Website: macys
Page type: customer-info-address
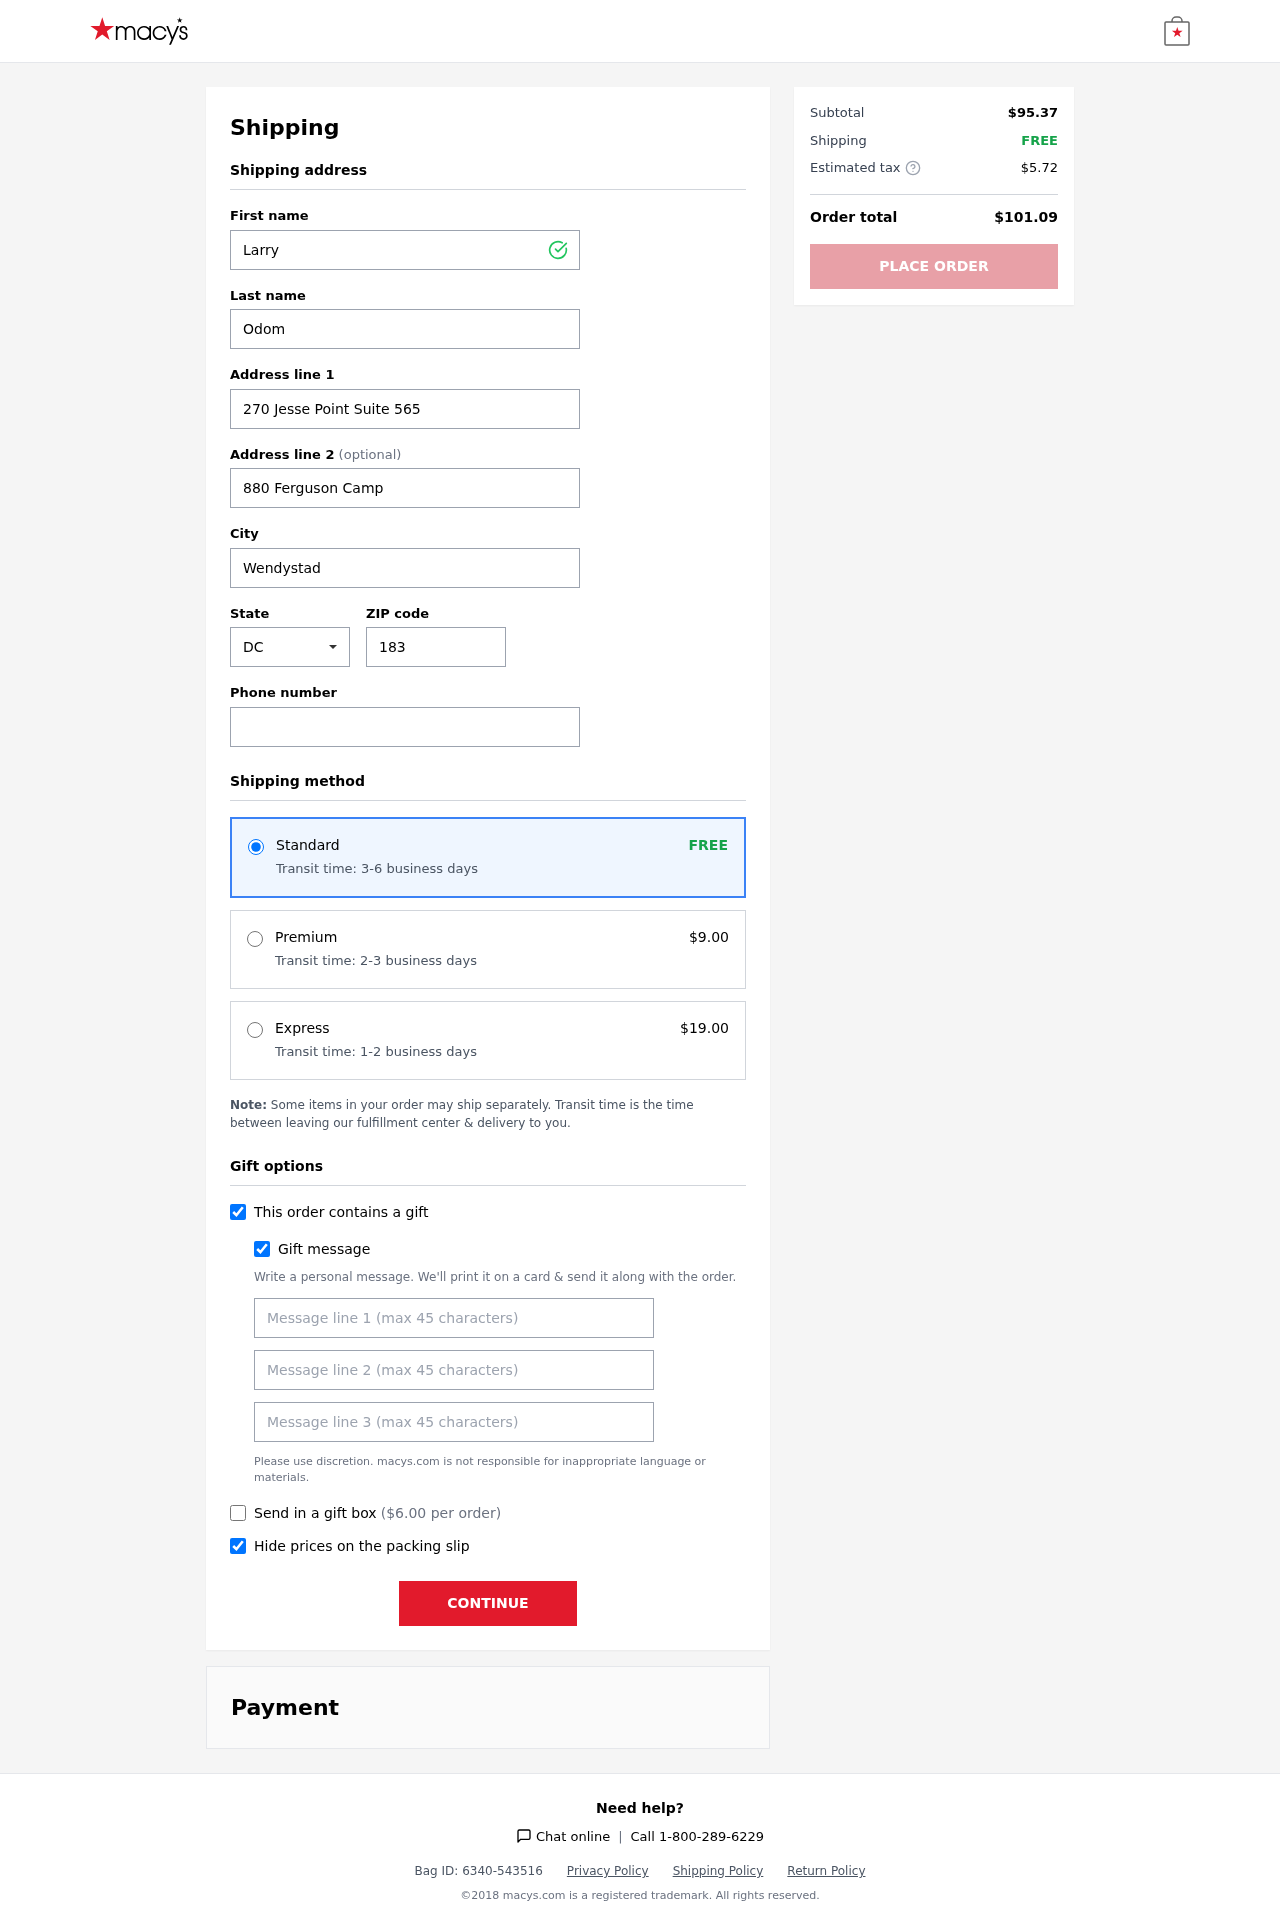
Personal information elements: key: PII_CITY
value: Wendystad
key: PII_FIRSTNAME
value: Larry
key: PII_GIFT_MESSAGE
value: Hey Daniel, I remember you mentioning your love for tacos, so I thought these would be perfect for your next cook-up! Can’t wait to see what delicious creations you whip up. Enjoy!  Larry
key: PII_LASTNAME
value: Odom
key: PII_PHONE
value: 3564459119
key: PII_POSTCODE
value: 18311
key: PII_STATE_ABBR
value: DC
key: PII_STREET
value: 270 Jesse Point Suite 565
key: PII_STREET2
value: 880 Ferguson Camp
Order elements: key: ORDER_SHIPPING_STANDARD
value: FREE
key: ORDER_SHIPPING_STANDARD_TIME
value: Transit time: 3-6 business days
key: ORDER_SHIPPING_PREMIUM
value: $9.00
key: ORDER_SHIPPING_PREMIUM_TIME
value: Transit time: 2-3 business days
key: ORDER_SHIPPING_EXPRESS
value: $19.00
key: ORDER_SHIPPING_EXPRESS_TIME
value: Transit time: 1-2 business days
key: ORDER_GIFT_BOX_FEE
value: $6.00
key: ORDER_SUBTOTAL
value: $95.37
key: ORDER_SHIPPING_COST
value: FREE
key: ORDER_TAX
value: $5.72
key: ORDER_TOTAL
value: $101.09